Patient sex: M
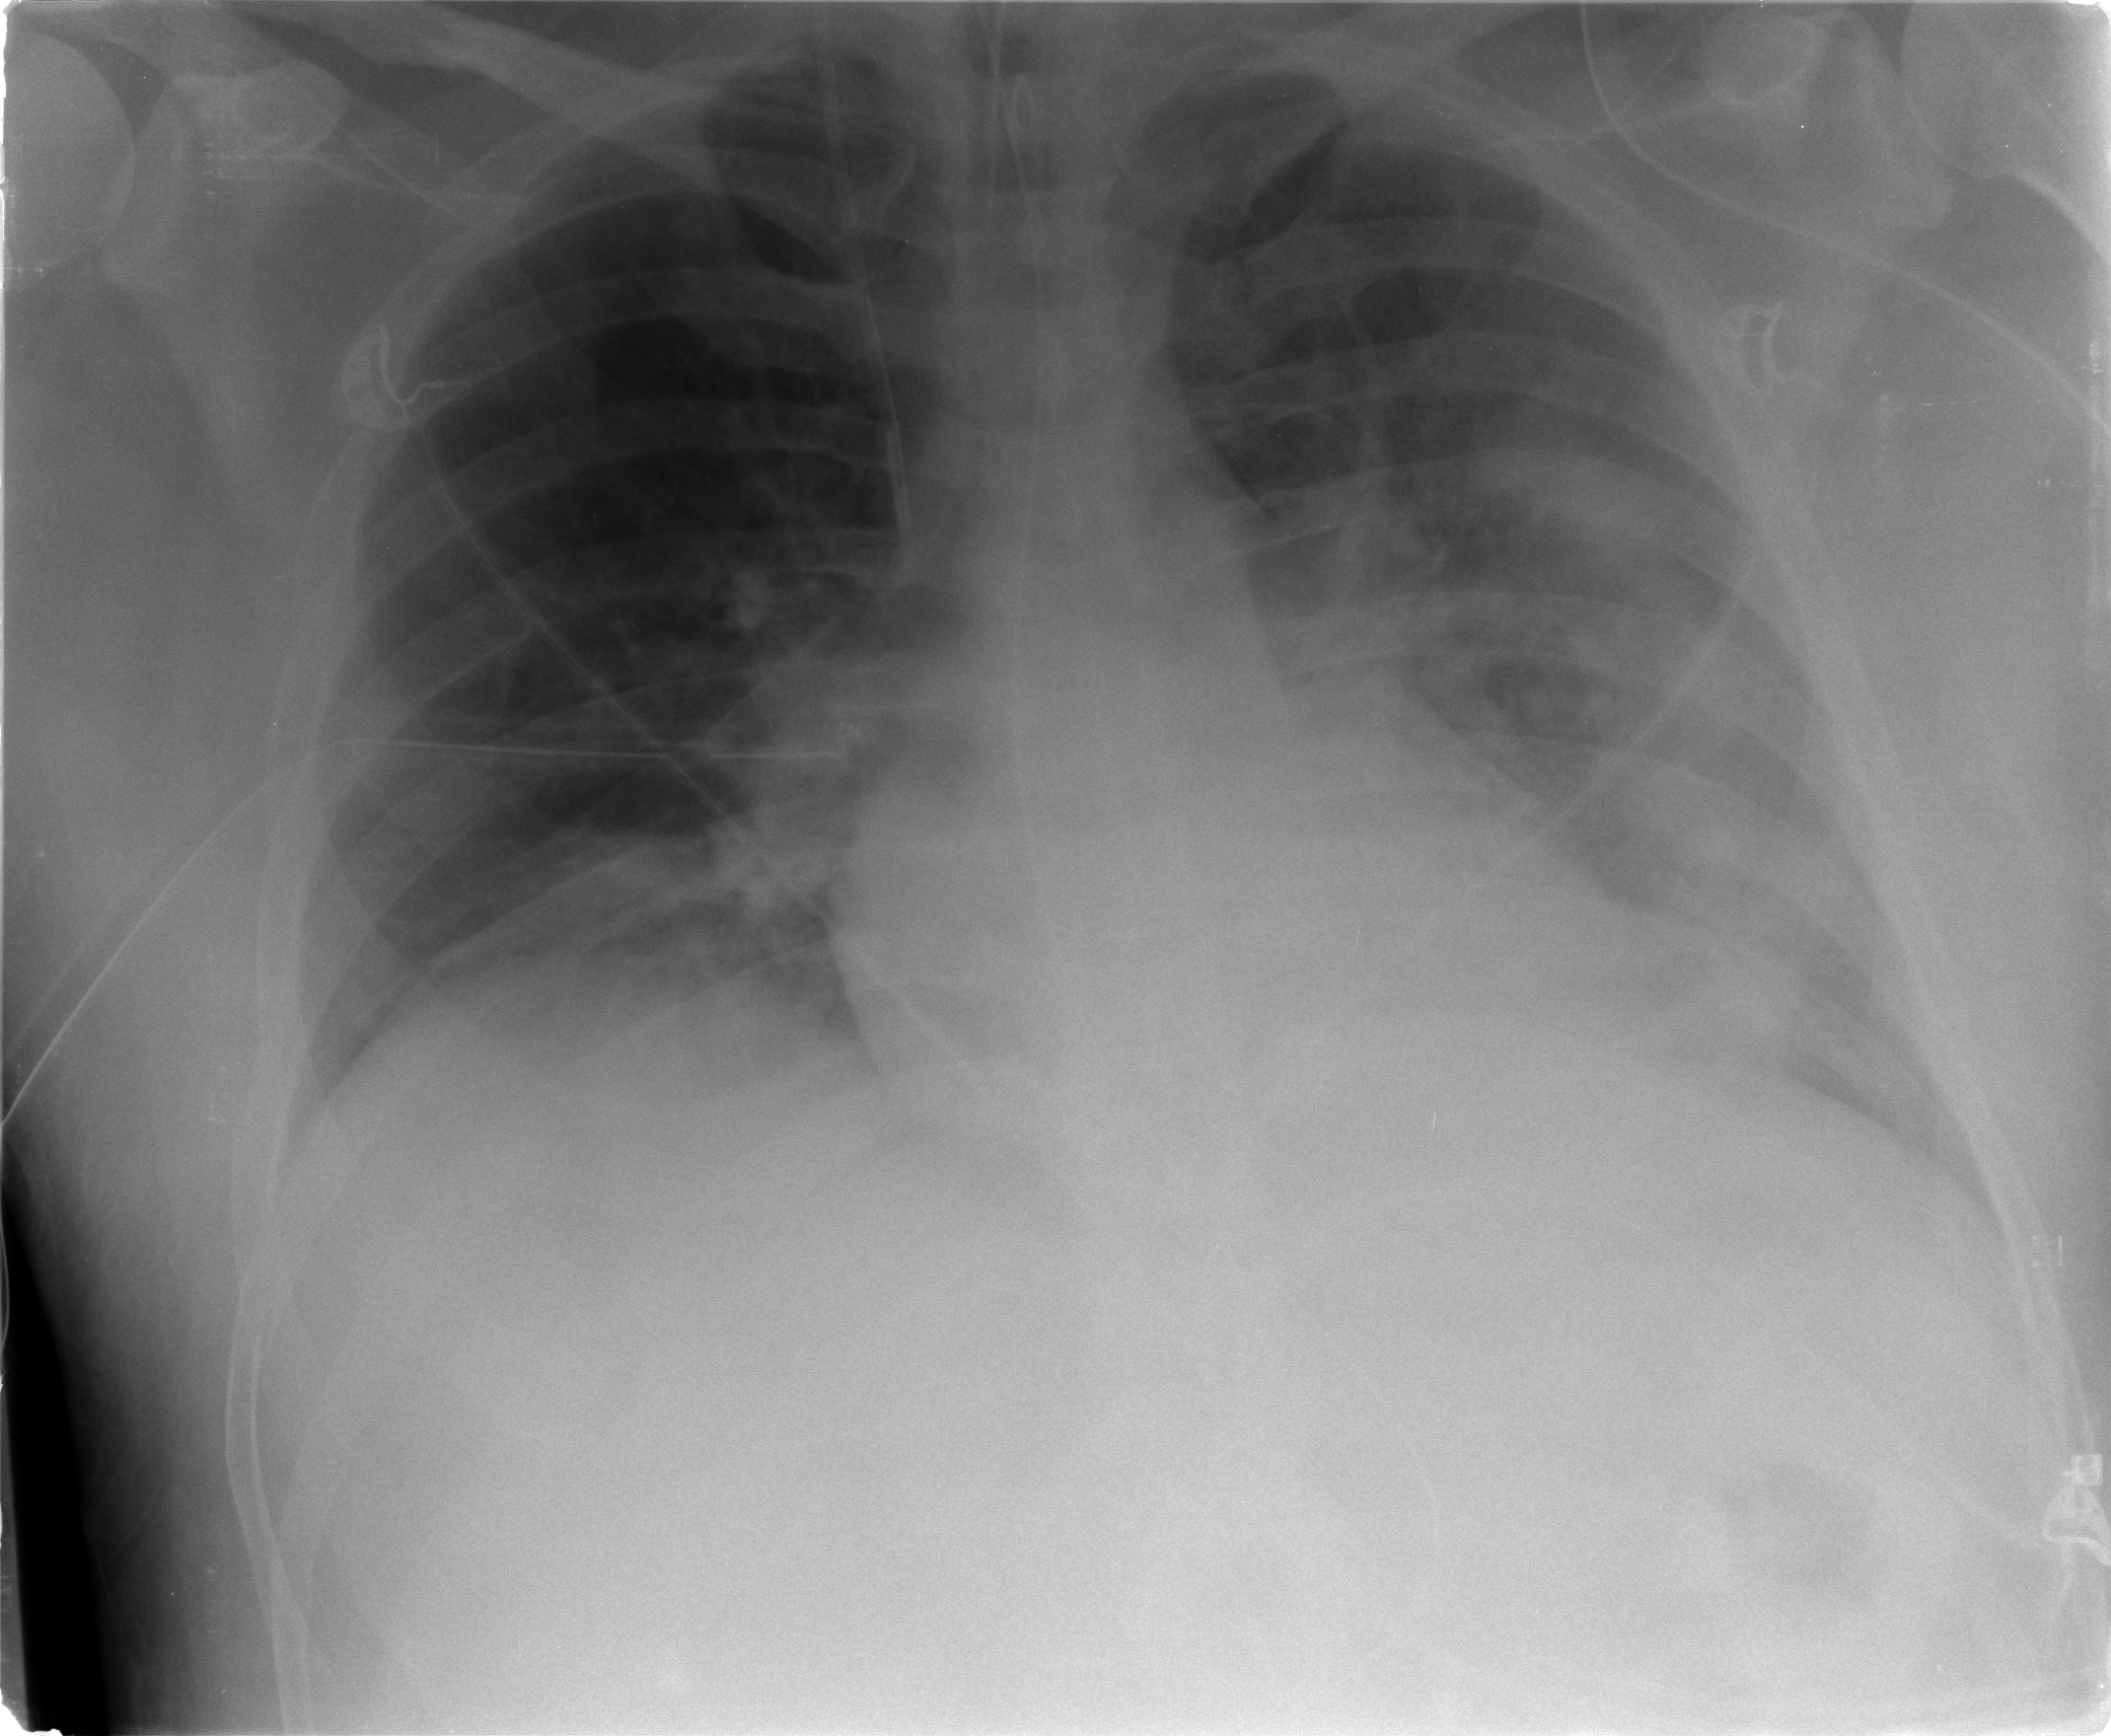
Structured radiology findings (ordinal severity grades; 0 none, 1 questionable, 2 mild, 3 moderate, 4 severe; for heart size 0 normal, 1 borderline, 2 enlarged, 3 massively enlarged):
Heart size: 1
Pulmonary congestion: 2
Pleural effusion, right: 1
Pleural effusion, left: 1
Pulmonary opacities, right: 1
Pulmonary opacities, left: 3
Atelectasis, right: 2
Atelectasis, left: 2